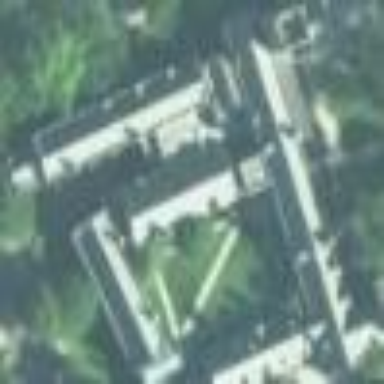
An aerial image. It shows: Dormitory building.